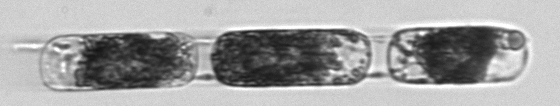
Label: Hemiaulus